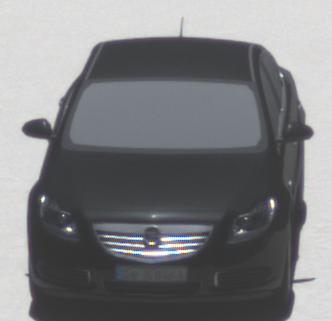
Make: Opel
Model: Insignia 1.6
Detailed model: Insignia (A) Notch Back
Model produced from: 2008/11
Model produced until: 2008/12
Doors: 4
Color: black
Road condition: dry road
Daytime: midday
Contrast: high contrast